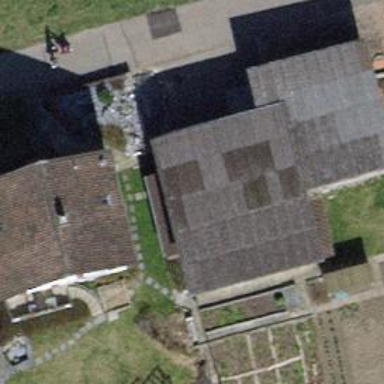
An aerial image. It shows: Building with flat roof.